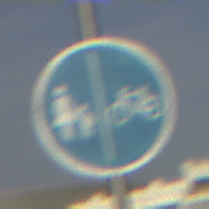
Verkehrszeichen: GetrennterRadUndGehwegRadwegRechts
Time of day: MorningAfternoon
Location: Outdoor (Suburban)
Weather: PartlyCloudy
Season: NotSpecified
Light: Natural